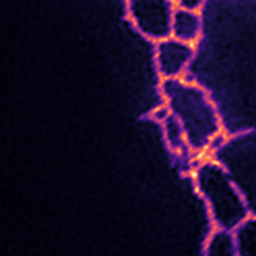
Label: Super-resolution ER image